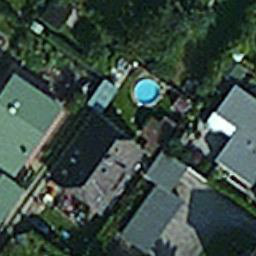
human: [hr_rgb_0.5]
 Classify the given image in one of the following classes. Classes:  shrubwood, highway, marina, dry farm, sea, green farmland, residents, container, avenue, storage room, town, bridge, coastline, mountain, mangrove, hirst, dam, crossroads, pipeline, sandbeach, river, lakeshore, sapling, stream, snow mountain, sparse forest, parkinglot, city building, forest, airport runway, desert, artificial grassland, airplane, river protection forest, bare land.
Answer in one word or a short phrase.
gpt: residents